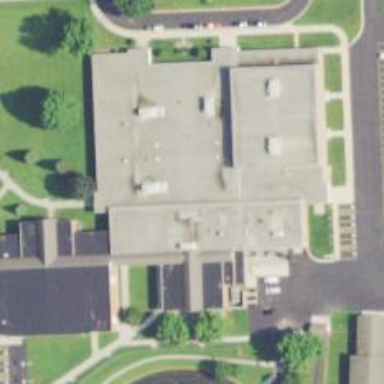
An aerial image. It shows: School.